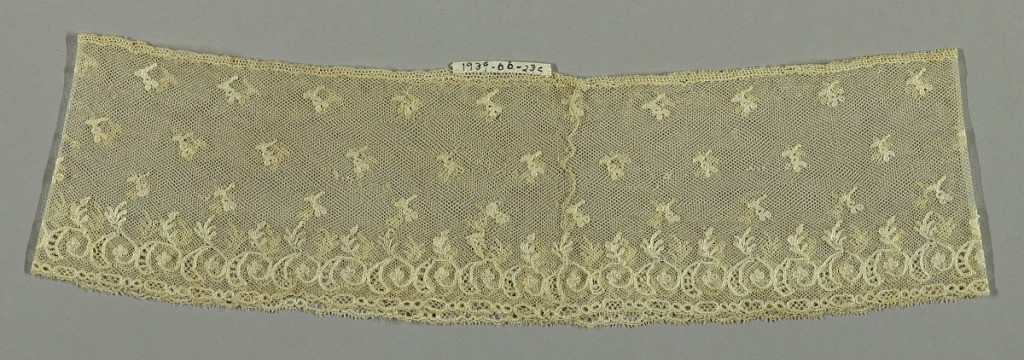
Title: Sleeve ruffle
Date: early 19th century
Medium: linen Technique: bobbin lace, Mechlin style
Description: Sleeve ruffle of Mechlin lace has the upper part ornamented with buds in diagonal rows. At the border, a row of scrolls with flowers and leaves. Edge is straight.